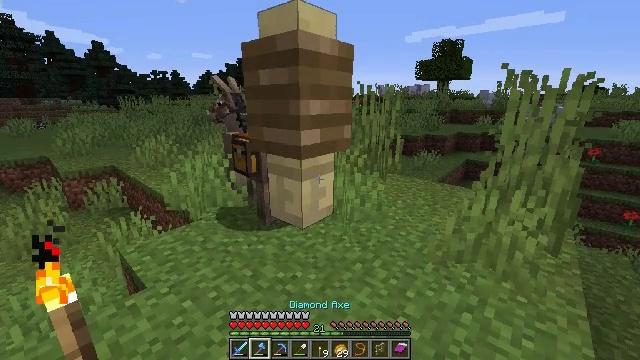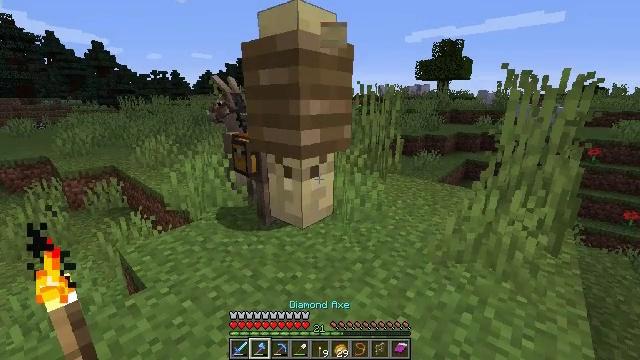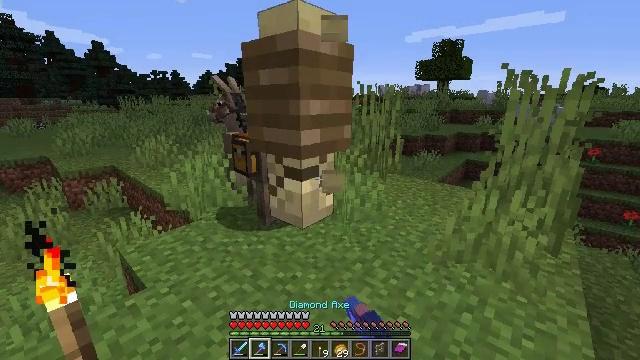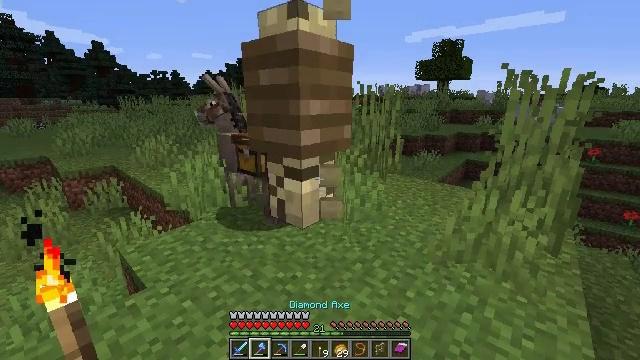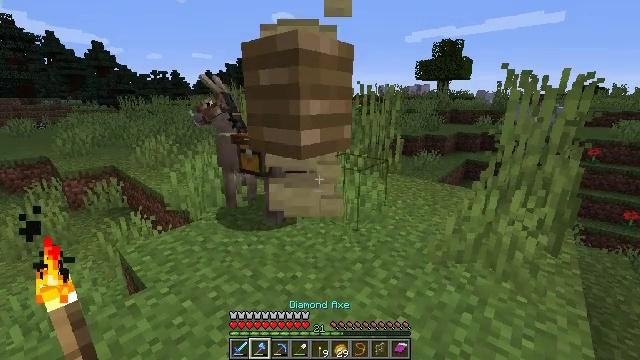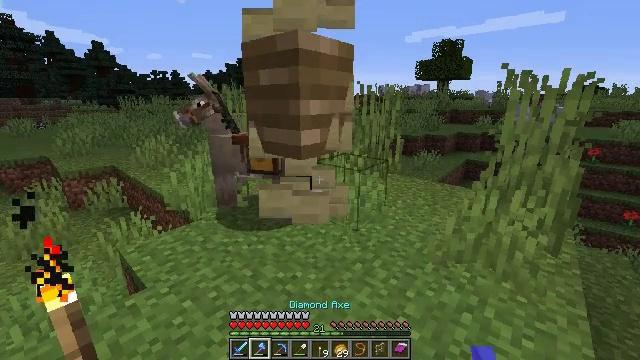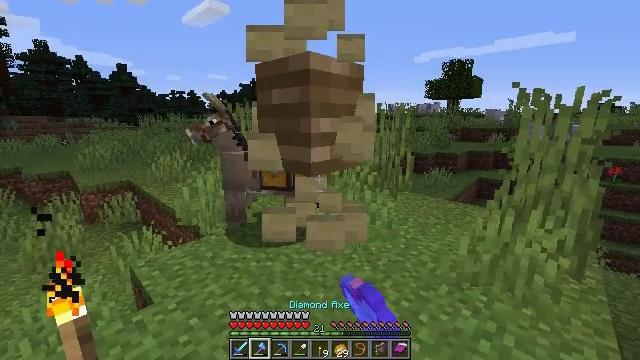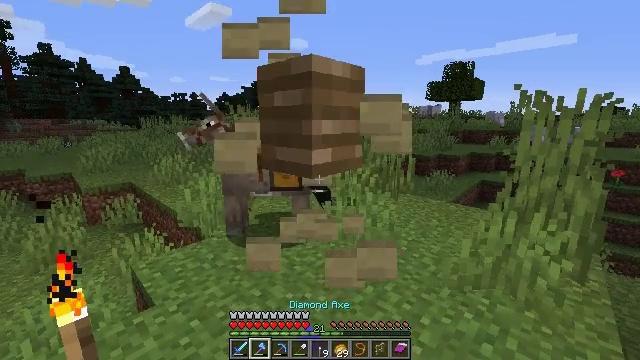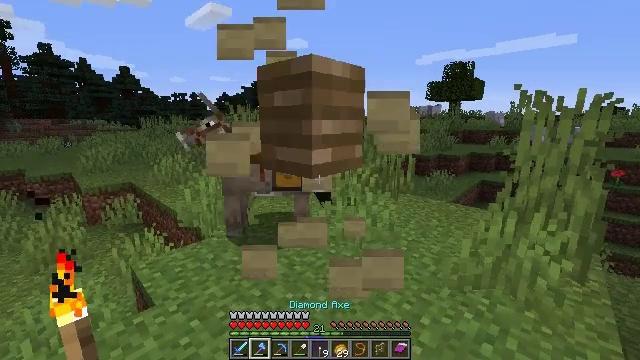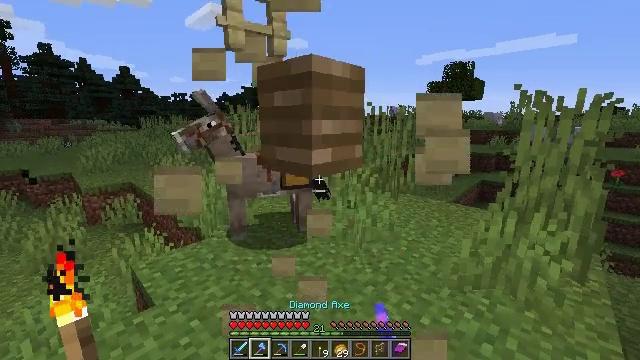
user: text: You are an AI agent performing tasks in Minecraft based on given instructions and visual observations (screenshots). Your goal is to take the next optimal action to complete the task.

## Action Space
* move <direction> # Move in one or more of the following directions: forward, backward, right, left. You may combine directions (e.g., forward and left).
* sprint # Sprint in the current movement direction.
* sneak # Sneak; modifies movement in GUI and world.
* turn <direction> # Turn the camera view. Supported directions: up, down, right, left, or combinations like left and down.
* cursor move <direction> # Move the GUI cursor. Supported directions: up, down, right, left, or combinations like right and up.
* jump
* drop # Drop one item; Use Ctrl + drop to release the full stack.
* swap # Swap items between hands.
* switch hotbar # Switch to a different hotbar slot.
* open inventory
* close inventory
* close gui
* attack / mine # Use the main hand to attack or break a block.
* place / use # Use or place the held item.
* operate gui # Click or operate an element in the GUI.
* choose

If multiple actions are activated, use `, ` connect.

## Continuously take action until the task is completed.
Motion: motion action
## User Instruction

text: Left click to destroy the birch fence.
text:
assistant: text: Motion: attack / mine
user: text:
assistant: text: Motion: attack / mine
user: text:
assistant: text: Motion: attack / mine
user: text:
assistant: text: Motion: attack / mine
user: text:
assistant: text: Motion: attack / mine
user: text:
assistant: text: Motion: turn left and up, attack / mine
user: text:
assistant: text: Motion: attack / mine
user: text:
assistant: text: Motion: attack / mine
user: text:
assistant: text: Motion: attack / mine
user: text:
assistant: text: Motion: attack / mine